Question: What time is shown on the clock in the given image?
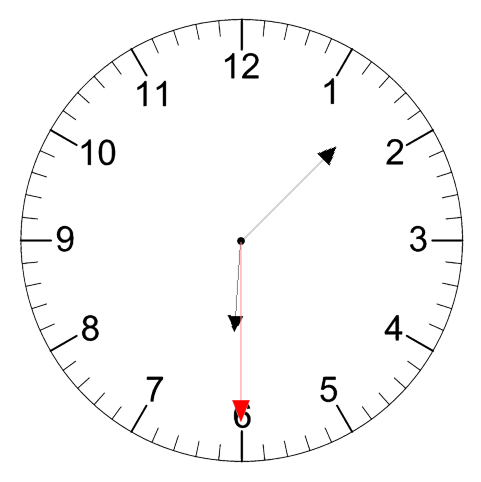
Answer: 06:07:30